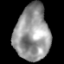
Tissue: lung
Cell type: Epithelial cells
Senescence score: 0.2252
Nuclear area (px): 1872
Mean DAPI intensity: 149.516